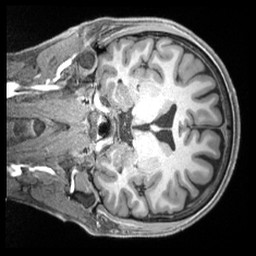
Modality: T1w
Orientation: coronal
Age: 29
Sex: male
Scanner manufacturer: siemens
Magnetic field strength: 3 T
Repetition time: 2.4 s
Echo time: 0.00226 s